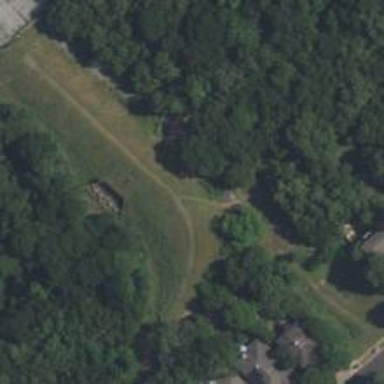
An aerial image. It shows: Cycleway located on embankment.